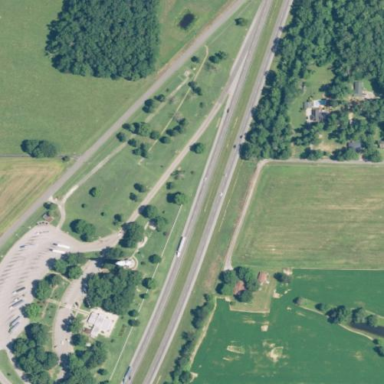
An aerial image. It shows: Rest area on the road.